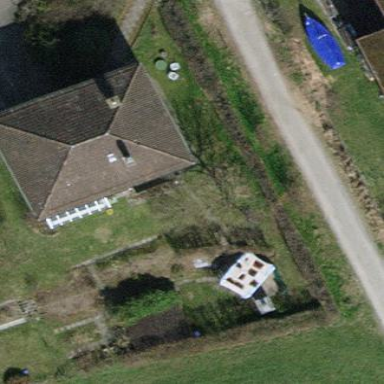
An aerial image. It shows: Detached building.